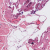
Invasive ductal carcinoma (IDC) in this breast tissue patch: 0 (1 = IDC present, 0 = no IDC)